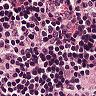
Metastatic tissue present: no